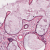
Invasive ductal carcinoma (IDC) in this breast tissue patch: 0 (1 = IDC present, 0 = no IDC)